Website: walmart
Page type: order-returns
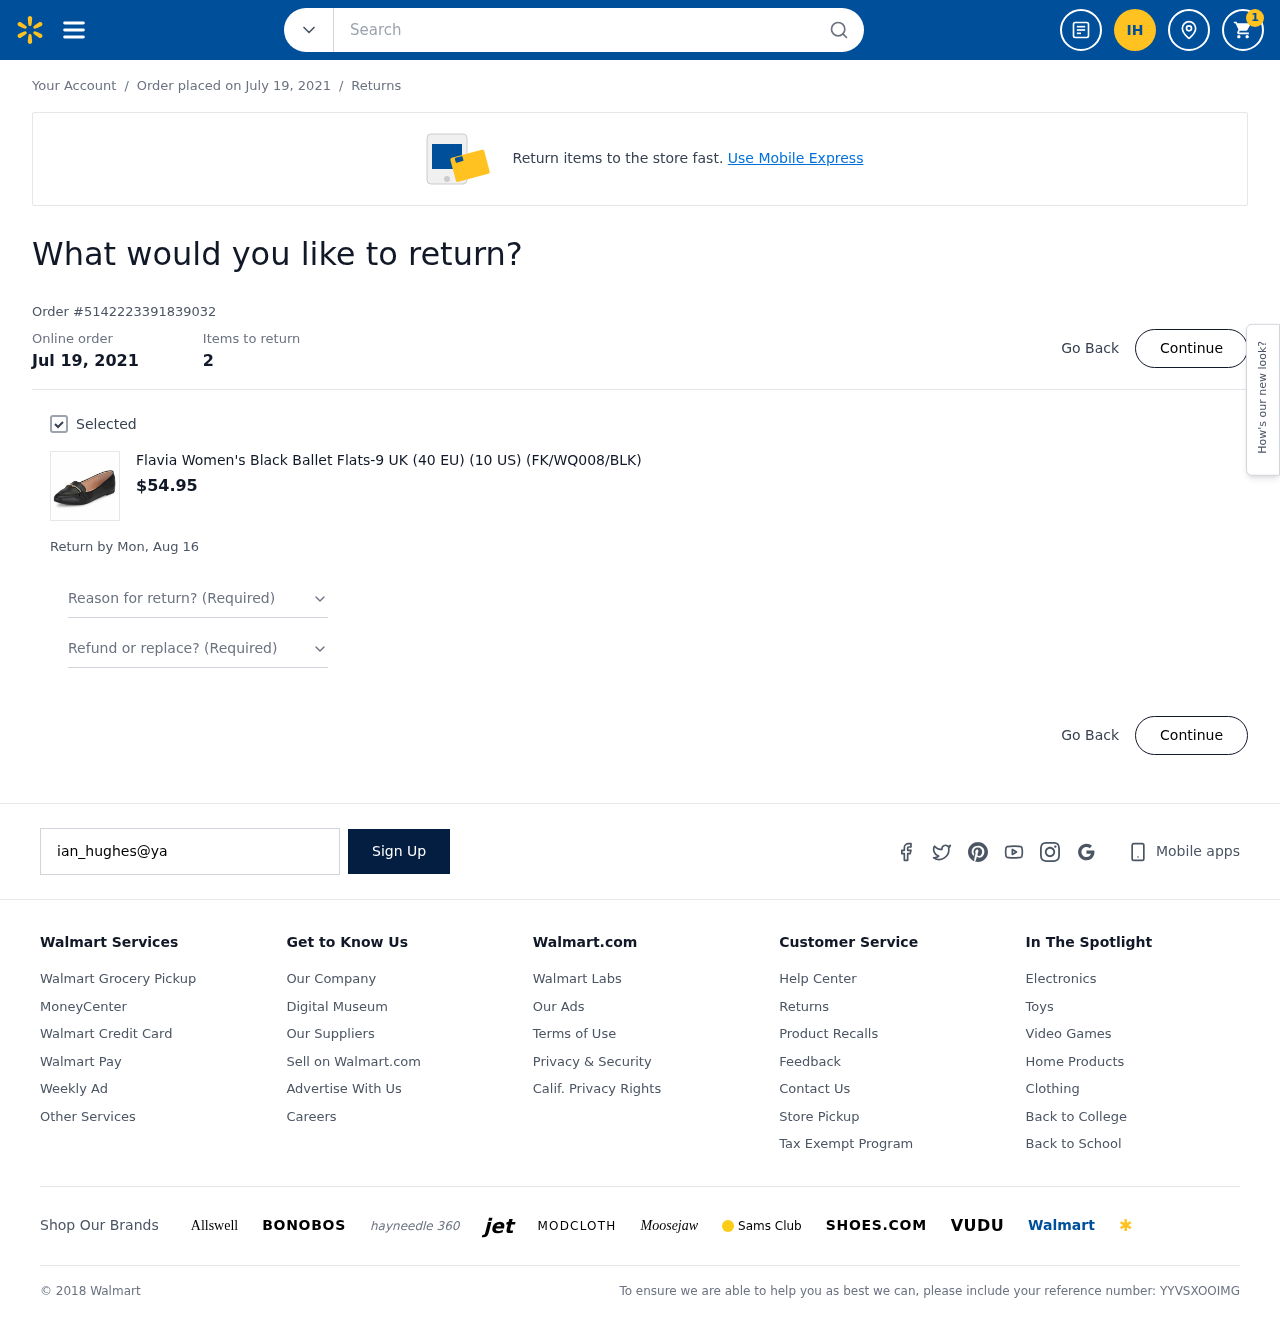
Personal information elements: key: PII_EMAIL
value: ian_hughes@yahoo.com
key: PII_INITIALS
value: IH
Product elements: key: PRODUCT1_NAME
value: Flavia Women's Black Ballet Flats-9 UK (40 EU) (10 US) (FK/WQ008/BLK)
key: PRODUCT1_PRICE
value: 54.95
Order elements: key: ORDER_NUM_ITEMS
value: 1
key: ORDER_DATE
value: Order placed on July 19, 2021
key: ORDER_DATE
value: Jul 19, 2021
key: ORDER_ID
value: Order #5142223391839032
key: ORDER_NUM_ITEMS
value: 2
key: ORDER_RETURN_BY_DATE
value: Return by Mon, Aug 16
Search elements: key: HEADER_SEARCH
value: Search